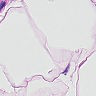
Metastatic tissue present: no